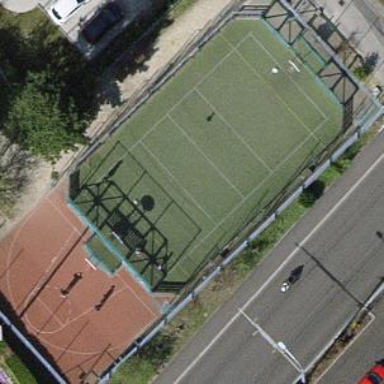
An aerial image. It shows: Multi-sport pitch with artificial turf for leisure land.